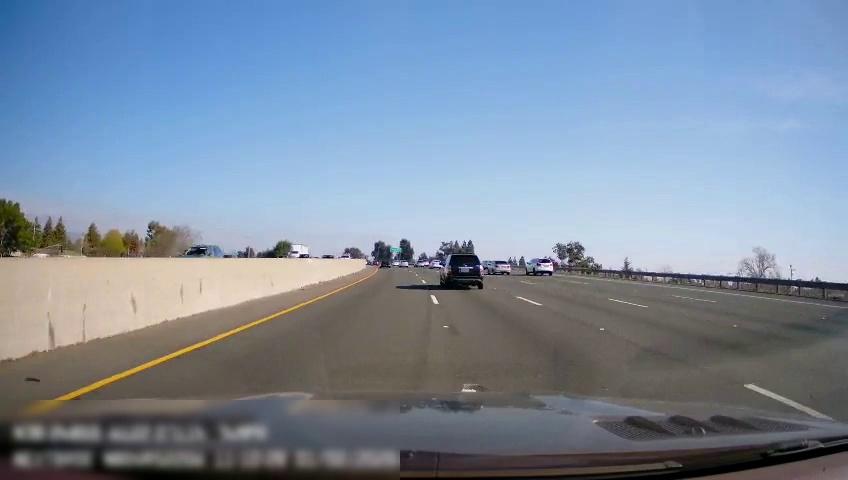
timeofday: Day
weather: Sunny
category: Drivable Space
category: Vehicles | Truck
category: Vehicles | Car
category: Vehicles | Car
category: Vehicles | Truck
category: Vehicles | SUV
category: Vehicles | Car
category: Vehicles | SUV
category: Vehicles | Car
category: Vehicles | Car
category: Vehicles | SUV
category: Vehicles | Car
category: Lanes | Alternate Lane
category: Lanes | Current Lane
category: Lanes | Current Lane
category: Lanes | Alternate Lane
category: Lanes | Alternate Lane
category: Lanes | Alternate Lane